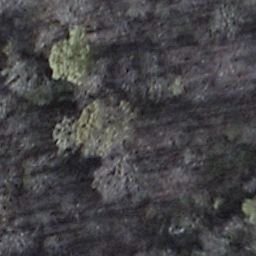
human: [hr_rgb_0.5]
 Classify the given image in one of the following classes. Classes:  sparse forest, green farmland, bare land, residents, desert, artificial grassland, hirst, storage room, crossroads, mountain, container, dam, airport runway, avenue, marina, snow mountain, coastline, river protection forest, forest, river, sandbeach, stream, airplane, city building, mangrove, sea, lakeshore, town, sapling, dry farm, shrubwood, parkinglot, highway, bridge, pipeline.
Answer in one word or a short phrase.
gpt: shrubwood